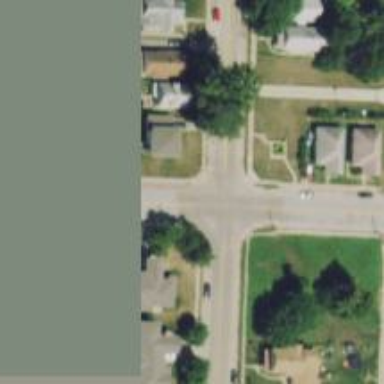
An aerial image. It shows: Road with stop sign.